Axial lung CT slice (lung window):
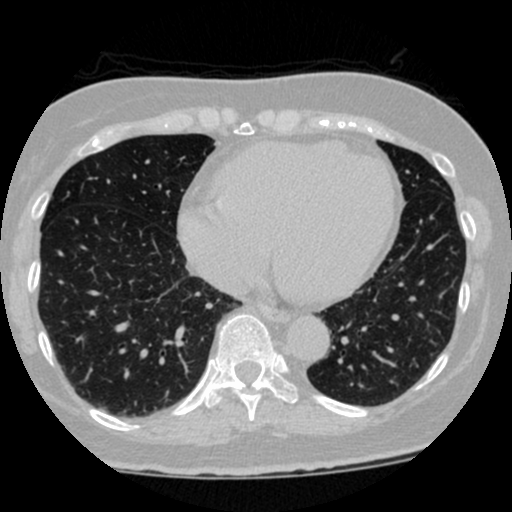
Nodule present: no